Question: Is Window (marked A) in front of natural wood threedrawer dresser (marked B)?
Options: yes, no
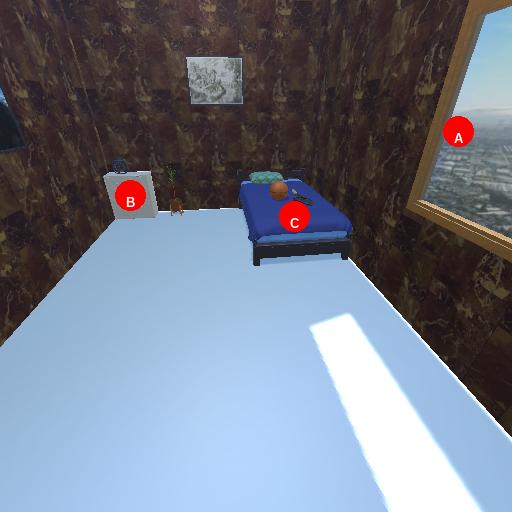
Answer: yes